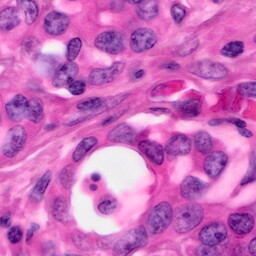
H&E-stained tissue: Pancreatic